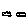
Label: cloud